Question: Really just starting out with SwiftUI and trying to get my head around MVVM.
The code below displays a height and 4 toggle buttons, thus far I have only connected 2.
Major up and Major Down.
When clicked I see in the console that the value is altered as expected.
What I don't see is the the main display updating to reflect the change.
I have tried refactoring my code to include the view model into each Struct but still not seeing the change.
I think I have covered the basics but am stumped, I'm using a single file for now but plan to move the Model and ViewModel into separate files when I have a working mockup.
Thanks for looking.

'''
import SwiftUI
/// This is our "ViewModel"
class setHeightViewModel: ObservableObject {
struct ImperialAndMetric {
var feet = 16
var inches = 3
var meters = 4
var CM = 95
var isMetric = true
}
// The model should be Private?
// ToDo: Fix the private issue.
@Published var model = ImperialAndMetric()
// Our getters for the model
var feet: Int { return model.feet }
var inches: Int { return model.inches }
var meters: Int { return model.meters }
var cm: Int { return model.CM }
var isMetric: Bool { return model.isMetric }
/// Depending upon the selected mode, move the major unit up by one.
func majorUp() {
if isMetric == true {
model.meters += 1
print("Meters is now: \(meters)")
} else {
model.feet += 1
print("Feet is now: \(feet)")
}
}
/// Depending upon the selected mode, move the major unit down by one.
func majorDown() {
if isMetric == true {
model.meters -= 1
print("Meters is now: \(meters)")
} else {
model.feet -= 1
print("Feet is now: \(feet)")
}
}
/// Toggle the state of the display mode.
func toggleMode() {
model.isMetric = !isMetric
}
}
// This is our View
struct ViewSetHeight: View {
// UI will watch for changes for setHeihtVM now.
@ObservedObject var setHeightVM = setHeightViewModel()
var body: some View {
NavigationView {
Form {
ModeArea(viewModel: setHeightVM)
SelectionUp(viewModel: setHeightVM)
// Show the correct height format
if self.setHeightVM.isMetric == true {
ValueRowMetric(viewModel: self.setHeightVM)
} else {
ValueRowImperial(viewModel: self.setHeightVM)
}
SelectionDown(viewModel: setHeightVM)
}.navigationTitle("Set the height")
}
}
}
struct ModeArea: View {
var viewModel: setHeightViewModel
var body: some View {
Section {
if viewModel.isMetric == true {
SwitchImperial(viewModel: viewModel)
} else {
SwitchMetric(viewModel: viewModel)
}
}
}
}
struct SwitchImperial: View {
var viewModel: setHeightViewModel
var body: some View {
HStack {
Button(action: {
print("Imperial Tapped")
}, label: {
Text("Imperial").onTapGesture {
viewModel.toggleMode()
}
})
Spacer()
Text("\(viewModel.feet)'-\(viewModel.inches)"").foregroundColor(.gray)
}
}
}
struct SwitchMetric: View {
var viewModel: setHeightViewModel
var body: some View {
HStack {
Button(action: {
print("Metric Tapped")
}, label: {
Text("Metric").onTapGesture {
viewModel.toggleMode()
}
})
Spacer()
Text("\(viewModel.meters).\(viewModel.cm) m").foregroundColor(.gray)
}
}
}
struct SelectionUp: View {
var viewModel: setHeightViewModel
var body: some View {
Section {
HStack {
Button(action: {
print("Major Up Tapped")
viewModel.majorUp()
}, label: {
Image(systemName: "chevron.up").padding()
})
Spacer()
Button(action: {
print("Minor Up Tapped")
}, label: {
Image(systemName: "chevron.up").padding()
})
}
}
}
}
struct ValueRowImperial: View {
var viewModel: setHeightViewModel
var body: some View {
HStack {
Spacer()
Text(String(viewModel.feet)).accessibility(label: Text("Feet"))
Text("'").foregroundColor(Color.gray).padding(.horizontal, -10.0).padding(.top, -15.0)
Text("-").foregroundColor(Color.gray).padding(.horizontal, -10.0)
Text(String(viewModel.inches)).accessibility(label: Text("Inches"))
Text(""").foregroundColor(Color.gray).padding(.horizontal, -10.0).padding(.top, -15.0)
Spacer()
}.font(.largeTitle).padding(.zero)
}
}
struct ValueRowMetric: View {
var viewModel: setHeightViewModel
var body: some View {
HStack {
Spacer()
Text(String(viewModel.meters)).accessibility(label: Text("Meter"))
Text(".").padding(.horizontal, -5.0).padding(.top, -15.0)
Text(String(viewModel.cm)).accessibility(label: Text("CM"))
Text("m").padding(.horizontal, -5.0).padding(.top, -15.0).font(.body)
Spacer()
}.font(.largeTitle)
}
}
struct SelectionDown: View {
var viewModel: setHeightViewModel
var body: some View {
Section {
HStack {
Button(action: {
print("Major Down Tapped")
viewModel.majorDown()
}, label: {
Image(systemName: "chevron.down").padding()
})
Spacer()
Button(action: {
print("Minor Down Tapped")
}, label: {
Image(systemName: "chevron.down").padding()
})
}
}
}
}
'''
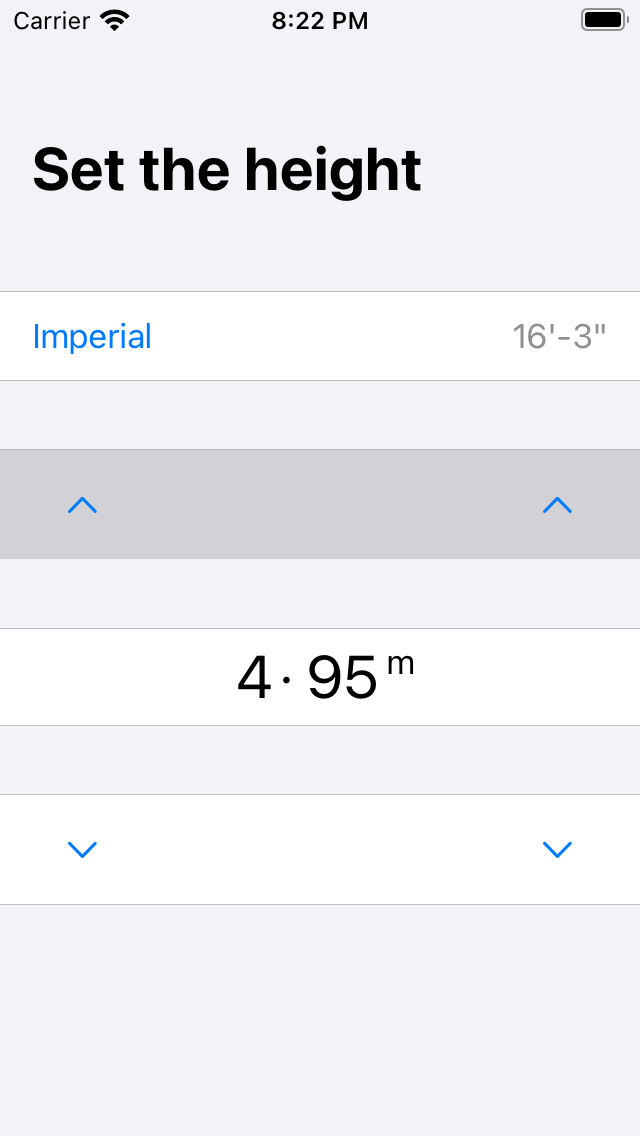
Answer: At the moment you receive the 'setHeightViewModel' in various views as a var,
you should receive it as an 'ObservedObject'.
I suggest you try this, in 'ViewSetHeight'
'''
@StateObject var setHeightVM = setHeightViewModel()
'''
and in all your other views where you pass this model, use:
'''
@ObservedObject var viewModel: setHeightViewModel
'''
such as in 'ModeArea', 'SwitchImperial', 'SwitchMetric', 'SelectionUp', etc...
Alternatively you could use '@EnvironmentObject' ... to pass the 'setHeightViewModel'
to all views that needs it.